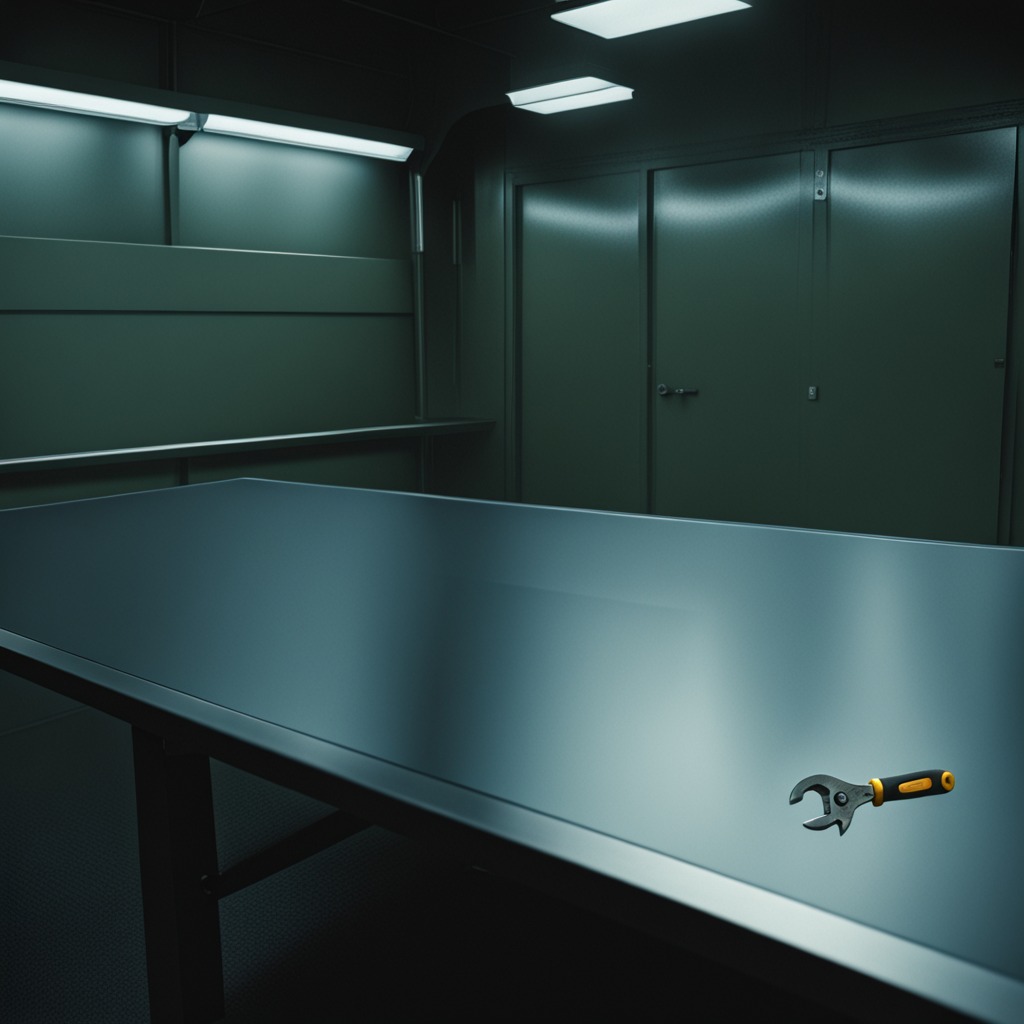
A wrench lies on the table in a railway signal maintenance room.